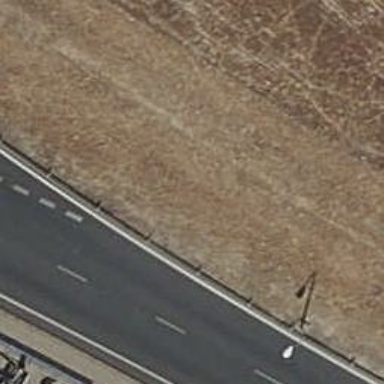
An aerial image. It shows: Guard rail as barrier.